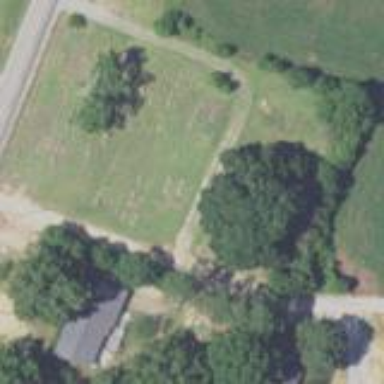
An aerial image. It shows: Cemetery.